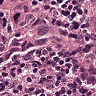
Metastatic tissue present: yes